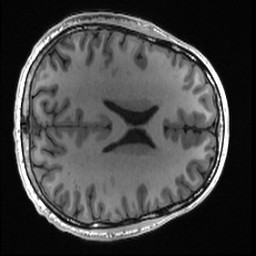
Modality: T1w
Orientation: axial
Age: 18
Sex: female